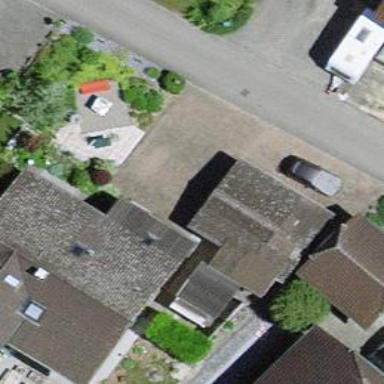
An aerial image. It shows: Garage.